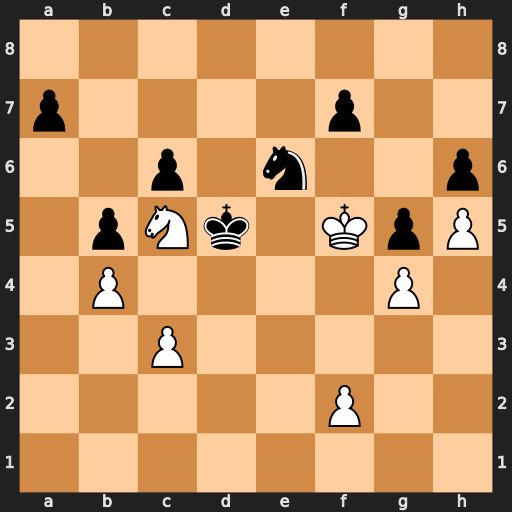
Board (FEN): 8/p4p2/2p1n2p/1pNk1KpP/1P4P1/2P5/5P2/8
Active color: w
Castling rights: -
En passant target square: -
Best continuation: Nxe6 fxe6+ Kg6 c5 Kxh6 cxb4 cxb4 a5 bxa5